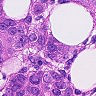
Metastatic tissue present: yes